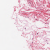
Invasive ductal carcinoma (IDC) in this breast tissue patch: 0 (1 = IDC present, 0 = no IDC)